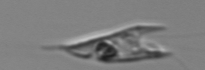
Label: Chrysochromulina_lanceolata